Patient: sex F, age 31
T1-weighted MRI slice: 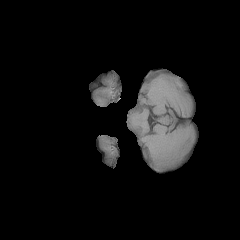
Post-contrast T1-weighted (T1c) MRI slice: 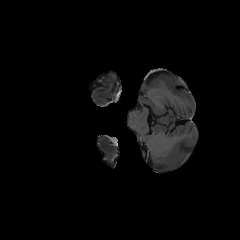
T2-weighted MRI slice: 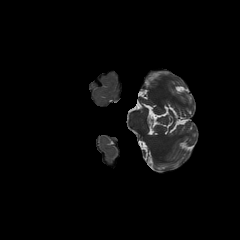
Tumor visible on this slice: no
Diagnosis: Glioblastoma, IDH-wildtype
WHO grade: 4